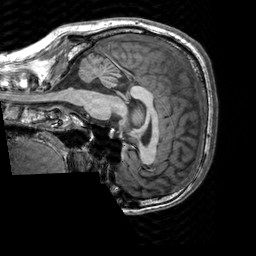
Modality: T1w
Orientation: sagittal
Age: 31
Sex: male
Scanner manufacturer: siemens
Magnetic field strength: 3 T
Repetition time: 2.3 s
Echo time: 0.00303 s